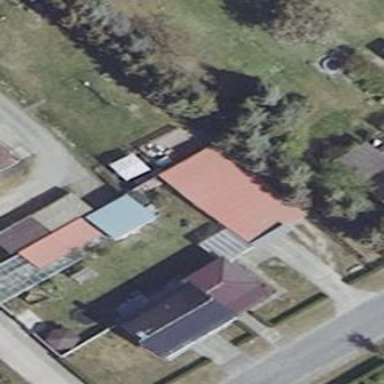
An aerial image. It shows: Shed.